Field crop: maize
Growth stage: 2
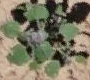
Species: chenopodium